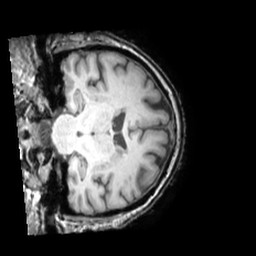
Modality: T1w
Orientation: coronal
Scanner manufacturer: philips
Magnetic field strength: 3 T
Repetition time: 0.009886 s
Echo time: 0.004599 s